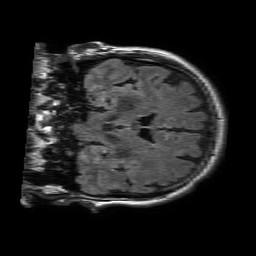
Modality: FLAIR
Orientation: coronal
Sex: male
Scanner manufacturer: philips
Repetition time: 11 s
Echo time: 0.125 s